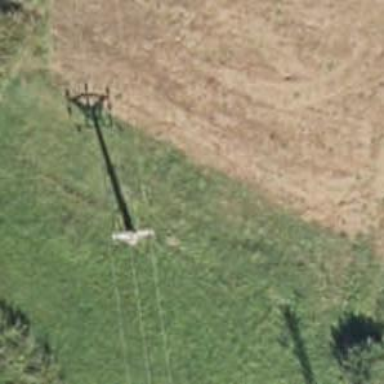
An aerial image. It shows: Minor power line with 3 cables.